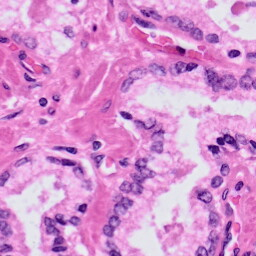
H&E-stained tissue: Prostate